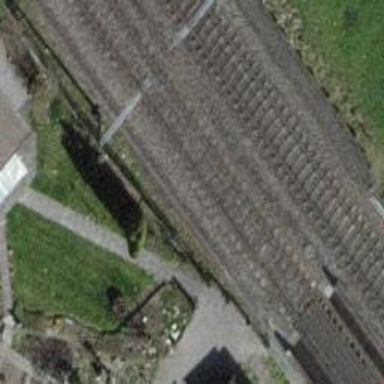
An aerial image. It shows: Bridge over electrified railway with contact lines.